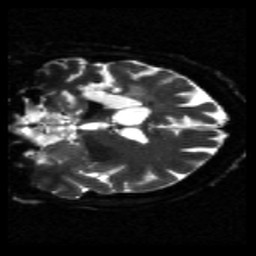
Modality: sbref
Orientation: coronal
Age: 57
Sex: female
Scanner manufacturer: siemens
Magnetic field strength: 3 T
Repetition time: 5.25 s
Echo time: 0.08 s